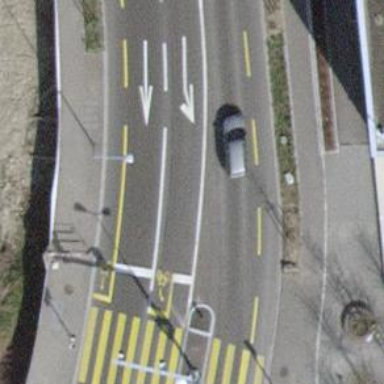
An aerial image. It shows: Primary highway with asphalt surface and designated lane for cyclists.